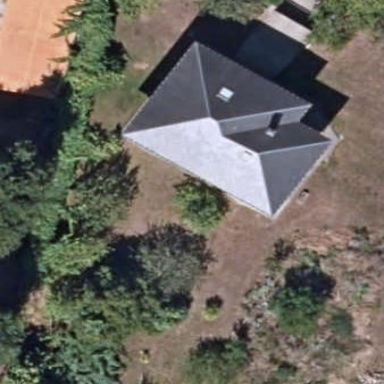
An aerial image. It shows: Simple and straightforward house.